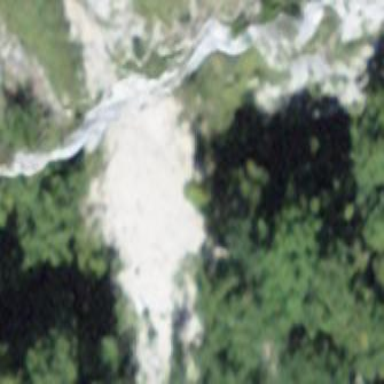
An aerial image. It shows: Natural scree.